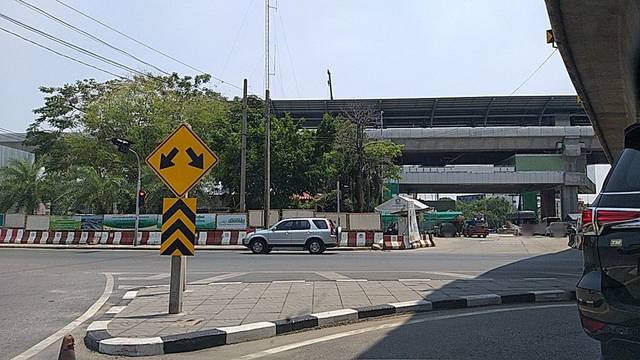
Region: Thailand
Coordinates: 13.876, 100.596